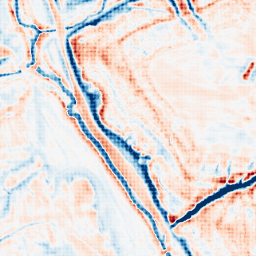
Category: edge_preserving
Decomposition family: bilateral
Decomposition parameters: d: 21
sigma_color: 75
sigma_space: 50
Upsampling method: sinc_hamming
Upsampling parameters: scale: 4
kernel_size: 4
Upsampling scale: 4